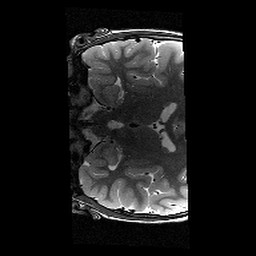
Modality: T2w
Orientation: coronal
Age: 11
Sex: male
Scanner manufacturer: siemens
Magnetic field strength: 3 T
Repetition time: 9.23 s
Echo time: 0.067 s